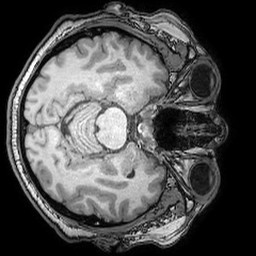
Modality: T1w
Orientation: axial
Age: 33
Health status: ill
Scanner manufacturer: philips
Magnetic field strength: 3 T
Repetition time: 0.007 s
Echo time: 0.0035 s